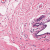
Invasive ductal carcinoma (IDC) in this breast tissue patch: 0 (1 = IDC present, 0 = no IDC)